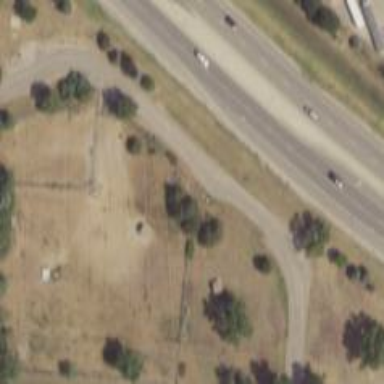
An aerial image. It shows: Dog park for leisure land.